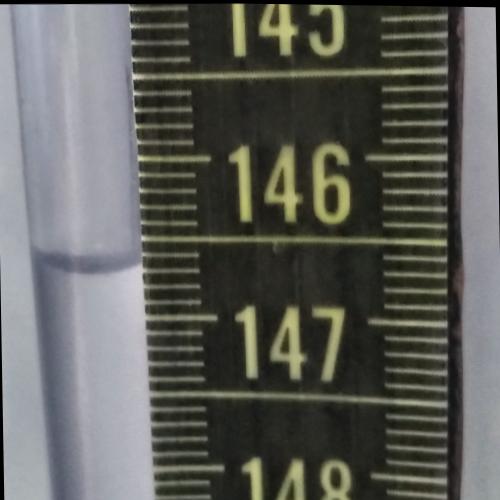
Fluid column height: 146.7 cm